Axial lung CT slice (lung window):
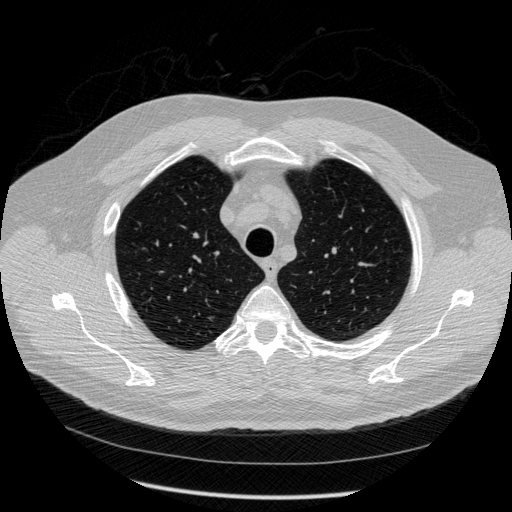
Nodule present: no